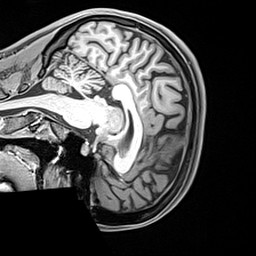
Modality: T1w
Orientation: sagittal
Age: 26
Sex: female
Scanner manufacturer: siemens
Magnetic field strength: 3 T
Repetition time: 2.4 s
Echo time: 0.00217 s